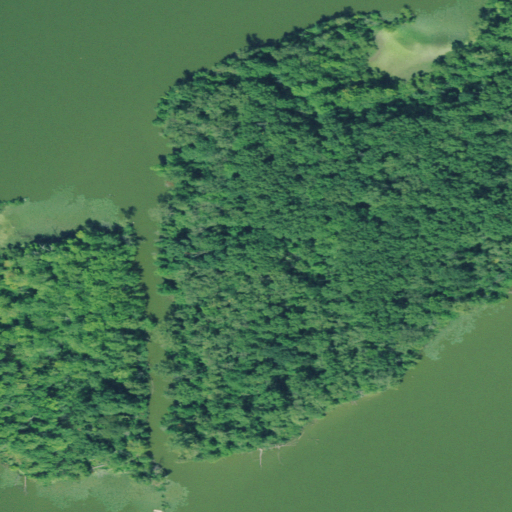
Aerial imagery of island in Ohio named Blackberry Island containing deciduous forest, open water, herbaceous wetlands, woody wetlands, and grassland